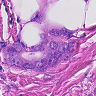
Metastatic tissue present: yes